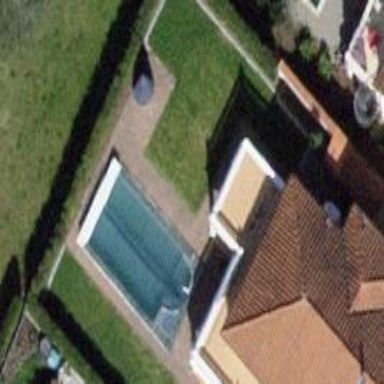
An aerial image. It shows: Swimming pool located in leisure land.